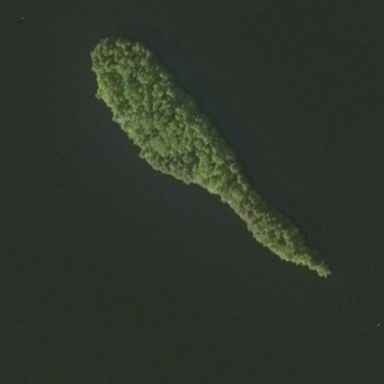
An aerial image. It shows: Island covered with woodland.